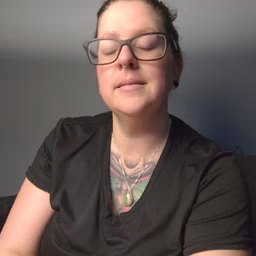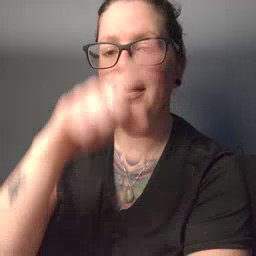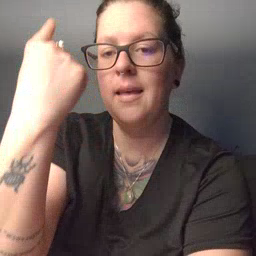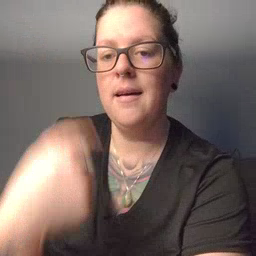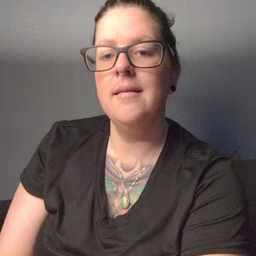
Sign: black